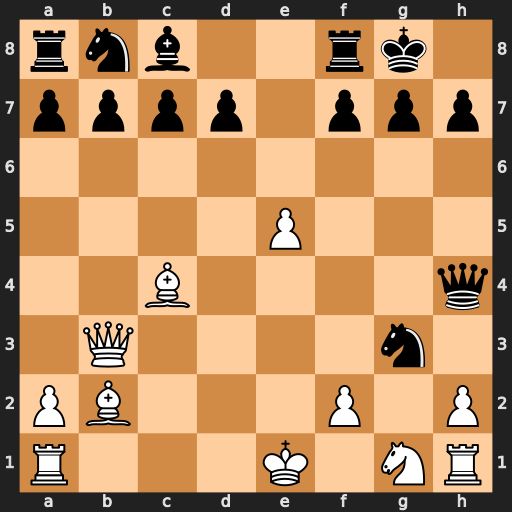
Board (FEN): rnb2rk1/pppp1ppp/8/4P3/2B4q/1Q4n1/PB3P1P/R3K1NR
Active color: w
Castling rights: KQ
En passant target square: -
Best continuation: fxg3 Qe4+ Kf2